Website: apple-inc
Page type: account-selection
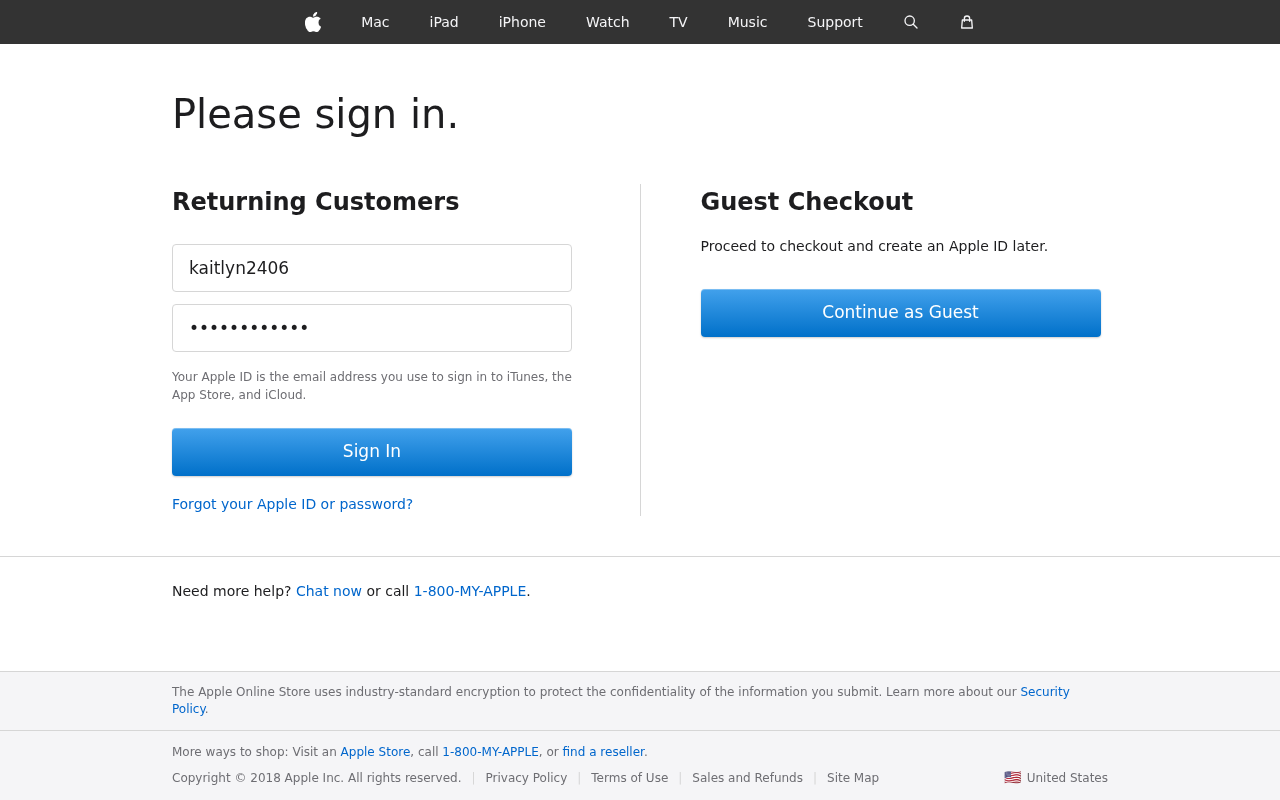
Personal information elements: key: PII_LOGIN_USERNAME
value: kaitlyn2406